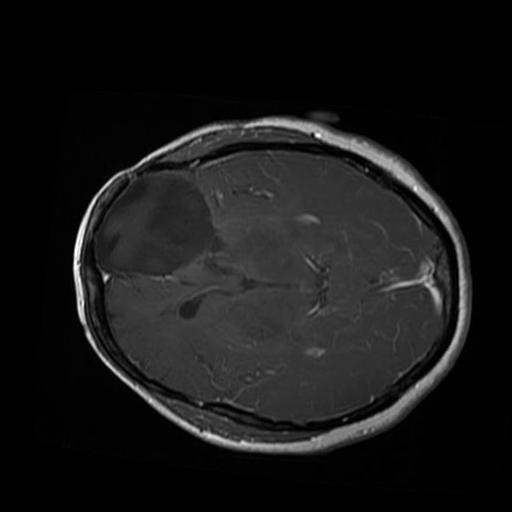
Label: brain_glioma